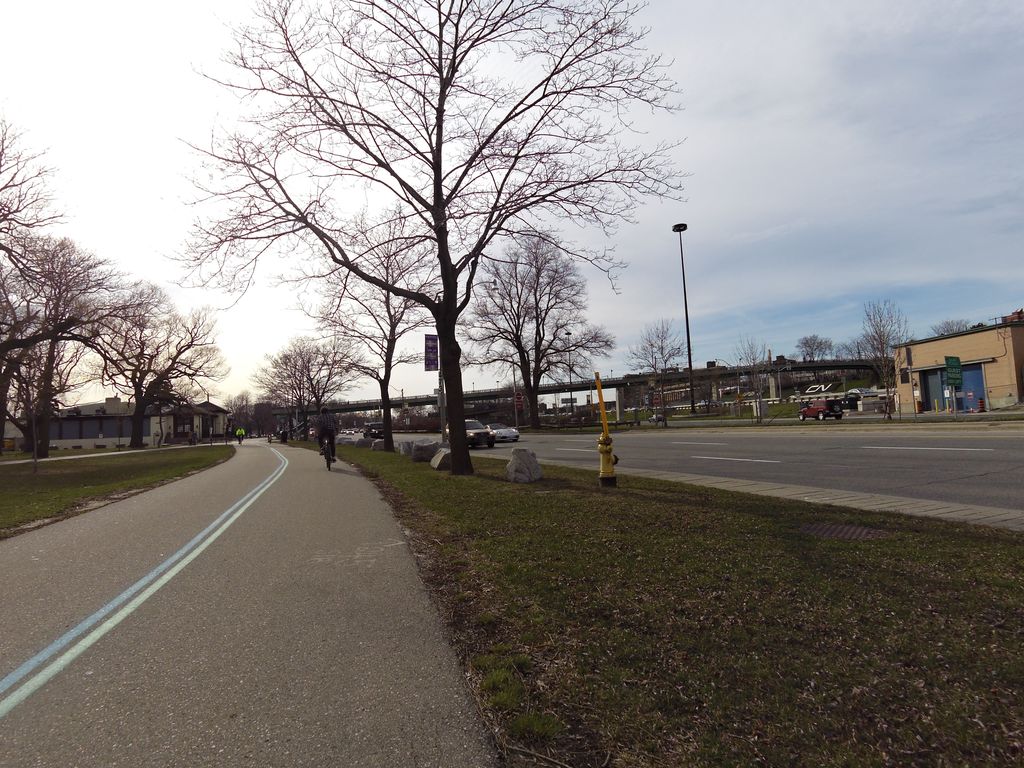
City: toronto